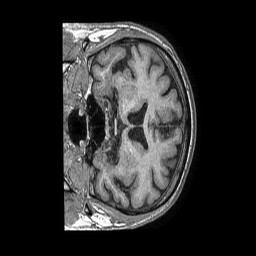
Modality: T1w
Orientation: coronal
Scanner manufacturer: philips
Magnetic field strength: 1.5 T
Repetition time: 0.007525 s
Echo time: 0.003415 s